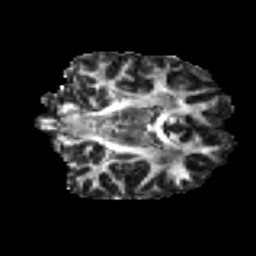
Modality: FA
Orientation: coronal
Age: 33
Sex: female
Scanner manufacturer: ge
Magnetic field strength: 3 T
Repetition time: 7.8 s
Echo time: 0.0606 s